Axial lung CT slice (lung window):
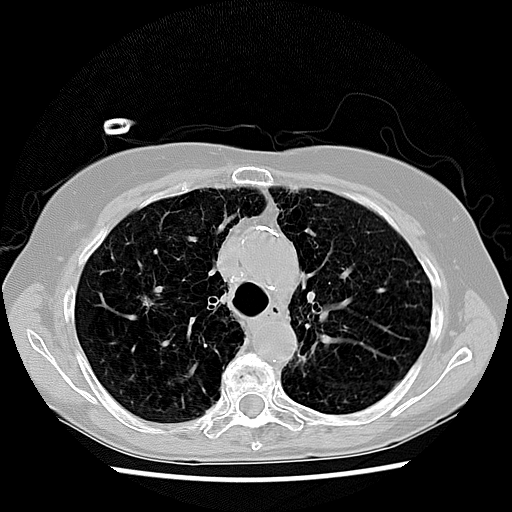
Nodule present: yes
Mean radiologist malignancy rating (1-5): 4.25